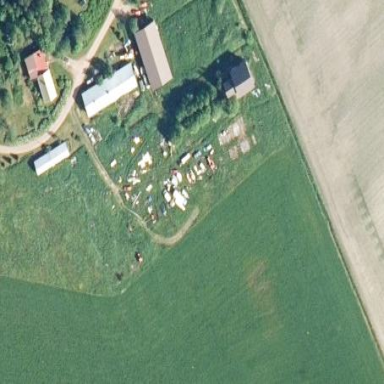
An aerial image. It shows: Farmyard area.